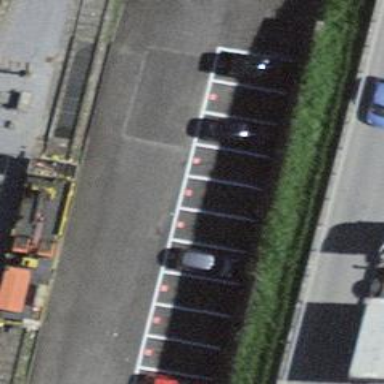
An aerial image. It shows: Parking area with park and ride facility. The surface of the parking area is designated for this purpose.